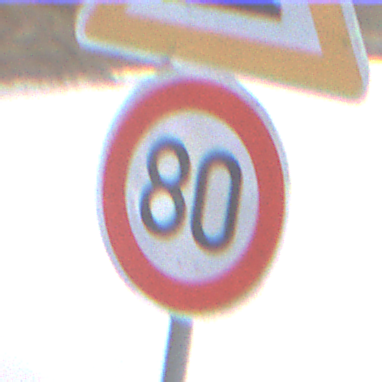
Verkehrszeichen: Geschwindigkeit80
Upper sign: UnebeneFahrbahn
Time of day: SunriseSunset
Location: Outdoor (RoadRail)
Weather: PartlyCloudy
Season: NotSpecified
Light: Natural